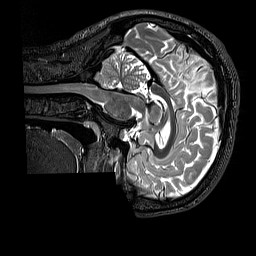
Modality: T2w
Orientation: sagittal
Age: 24
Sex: male
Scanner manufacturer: siemens
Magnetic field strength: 3 T
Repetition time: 3.2 s
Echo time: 0.728 s